Field crop: tomato
Growth stage: 1
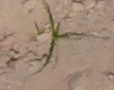
Species: cyperus